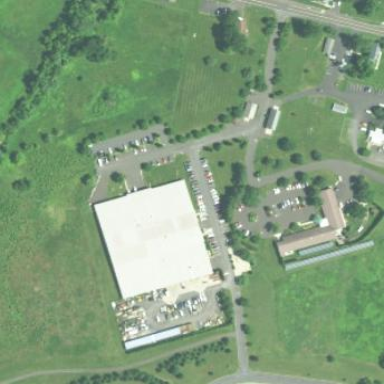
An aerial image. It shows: Warehouse.